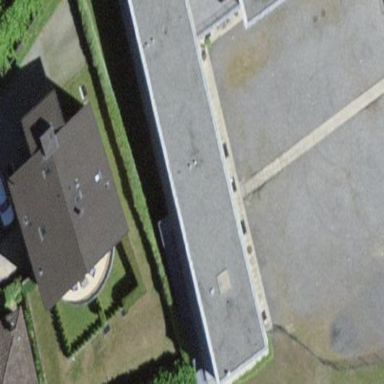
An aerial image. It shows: University building.